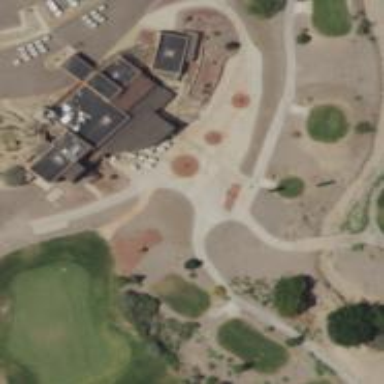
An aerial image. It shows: Golf cartpath that is also road path.